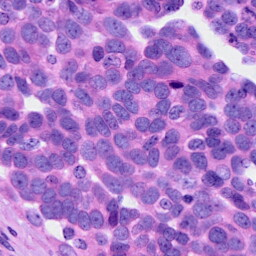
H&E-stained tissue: Ovarian